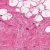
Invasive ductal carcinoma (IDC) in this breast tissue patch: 0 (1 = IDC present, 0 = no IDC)